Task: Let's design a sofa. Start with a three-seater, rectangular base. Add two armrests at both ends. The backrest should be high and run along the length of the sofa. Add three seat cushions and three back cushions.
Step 459:
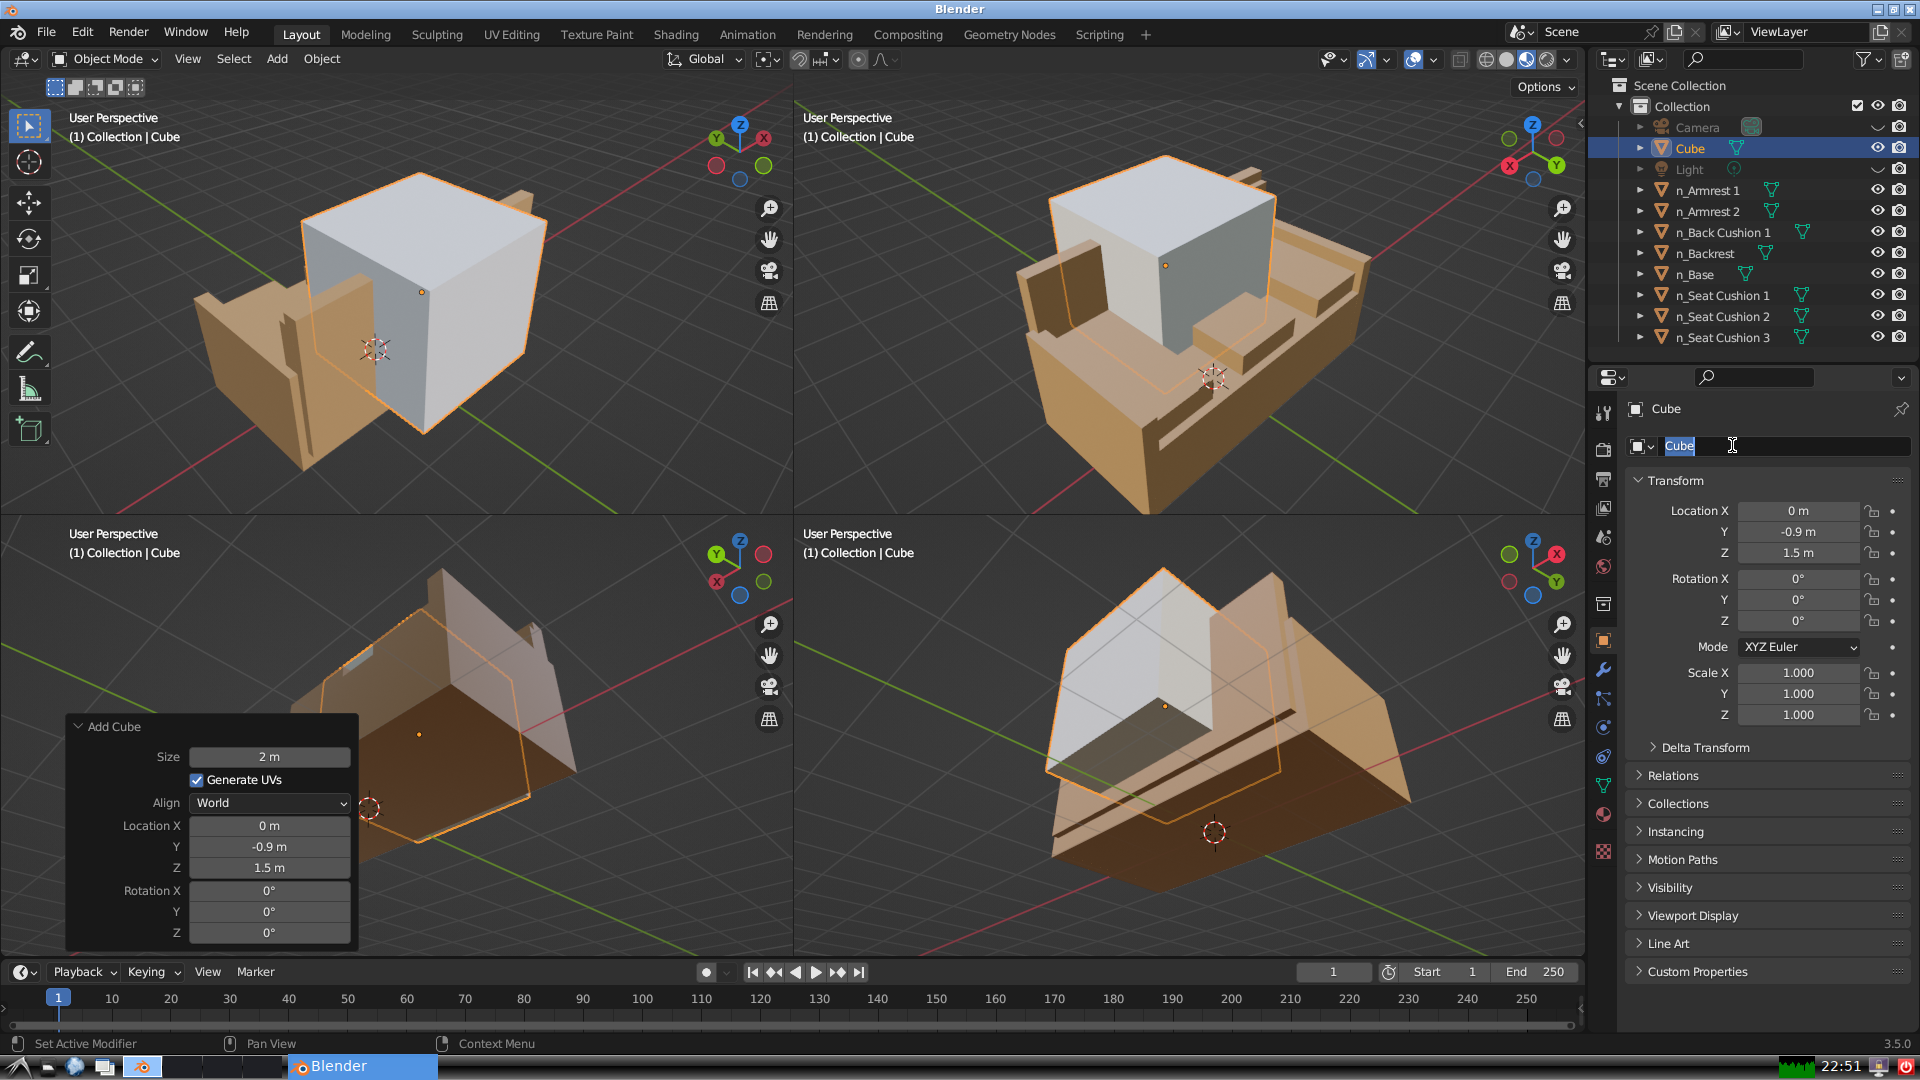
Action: input_text: n_Back Cushion 2